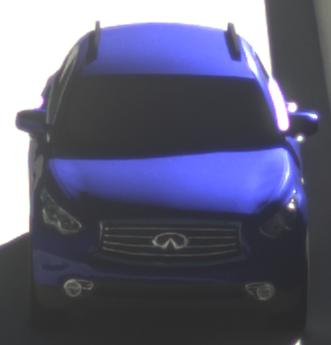
Make: Infiniti
Model: FX 37
Detailed model: FX (S51)
Model produced from: 2012/07
Model produced until: 2013/10
Doors: 5
Color: blue
Road condition: dry road
Daytime: morning or afternoon
Contrast: high contrast